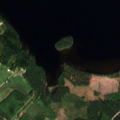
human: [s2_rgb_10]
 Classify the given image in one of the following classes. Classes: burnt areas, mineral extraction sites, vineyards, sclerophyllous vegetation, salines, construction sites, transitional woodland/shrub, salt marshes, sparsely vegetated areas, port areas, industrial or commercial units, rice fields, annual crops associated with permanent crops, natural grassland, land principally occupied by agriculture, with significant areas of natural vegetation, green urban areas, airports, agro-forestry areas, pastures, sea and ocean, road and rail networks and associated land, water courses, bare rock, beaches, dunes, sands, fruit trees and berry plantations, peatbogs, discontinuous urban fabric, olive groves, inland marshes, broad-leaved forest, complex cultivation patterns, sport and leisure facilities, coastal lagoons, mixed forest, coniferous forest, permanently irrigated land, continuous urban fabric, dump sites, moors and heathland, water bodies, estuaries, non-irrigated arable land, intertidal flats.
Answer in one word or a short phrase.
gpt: coniferous forest, mixed forest, water bodies